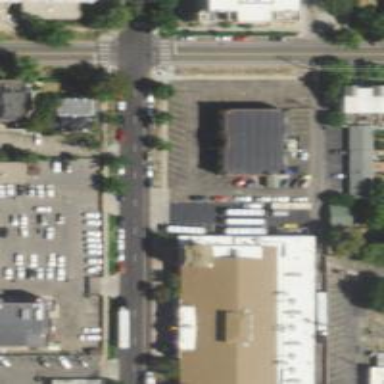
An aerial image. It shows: Commercial building that serves as theatre.